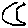
Label: moon